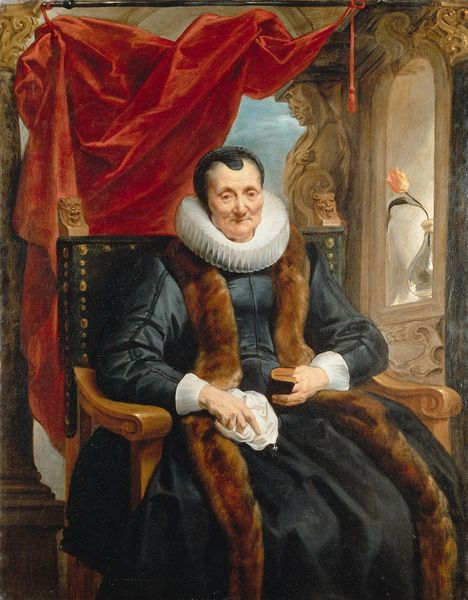
Titel: Portrait der Magdalena de Cuyper, Mutter von Rogier Le Witer
Künstler: Jacob Jordaens
Standort: Amsterdam
Institution: Rijksmuseum
Schlagwörter: blau, gemälde, hand, himmel, kopf, mann, schatten, weiß, grün, sitzen, blume, braun, fenster, finger, frau, grau, haar, hell, kleid, licht, marmor, mund, nase, raum, schwarz, stuhl, säule, säulen, zimmer, ausblick, blick, blüte, dame, rot, schal, tuch, haube, rock, alt, mütze, alte, augen, barock, bibel, falten, haarschmuck, hermelin, kragen, mensch, pelz, samt, stein, bildnis, hals, halskrause, hände, portrait, porträt, spiegel, vorhang, öl, figur, gewand, gold, haare, sessel, stoff, innen, mutter, potrait, seide, skulptur, statue, vase, fell, lächeln, spanien, papier, armlehne, bogen, alter mann, lehnen, thron, büste, glanz, draperie, stuck, plastik, rüschen, holzlehne, knöpfe, nieten, kniestück, tulpe, nische, buch, manschetten, herrscher, nerz, krause, schnitzerei, taschentuch, pelzkragen, löwen, herme, königin, löwe, mühlsteinkrause, besatz, bommel, holzknauf, konsole, konsolenfigur, lederstuhl, pelzstola, volute, velazquez, stugl, holbein, pelzbesatz, spanier, reniassance, pelu, traperie, zeigt, dyck, inger, pelzschal, kracgen